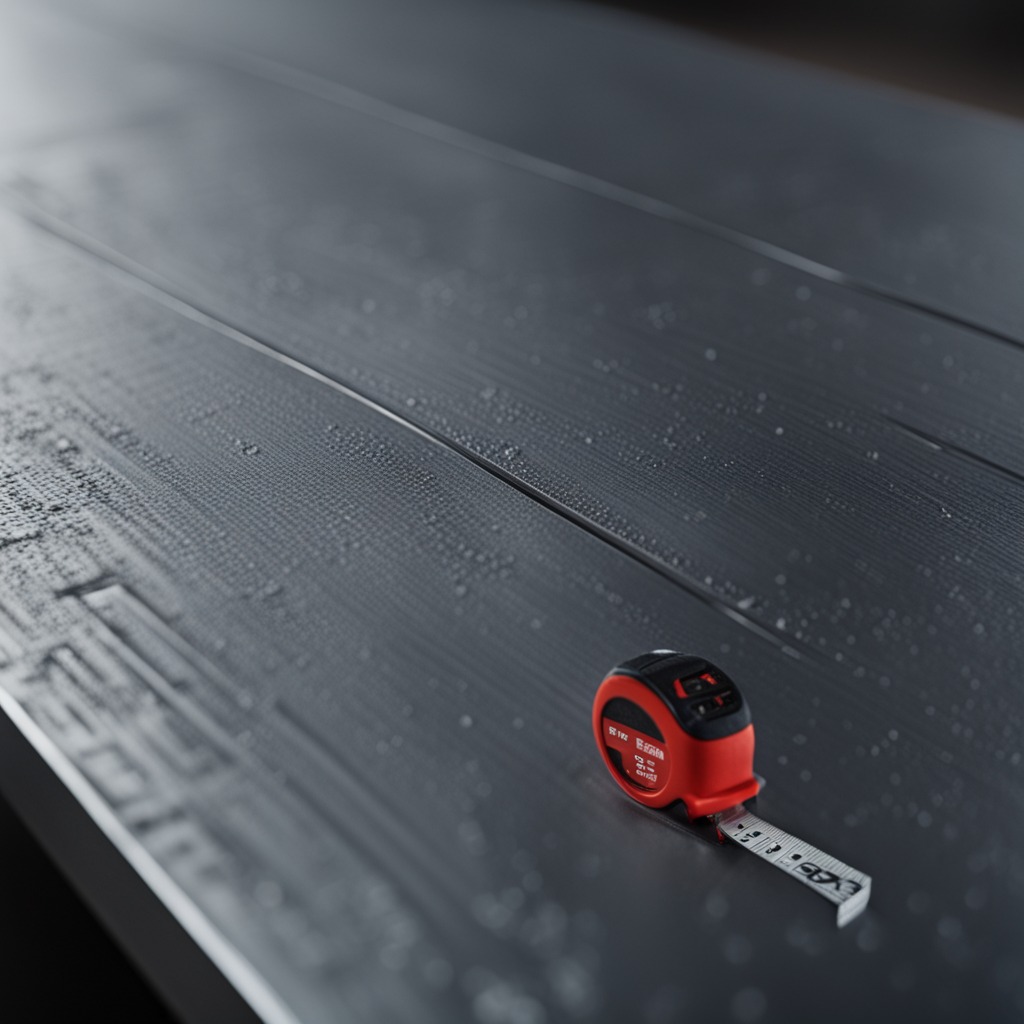
A measuring tape is lying on the cold steel table in a mining workshop.